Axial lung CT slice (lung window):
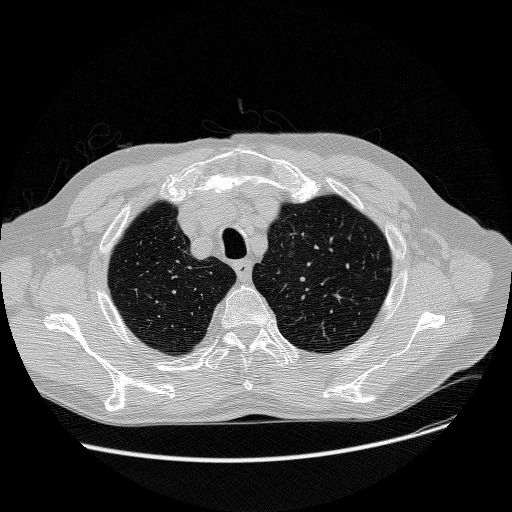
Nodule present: no